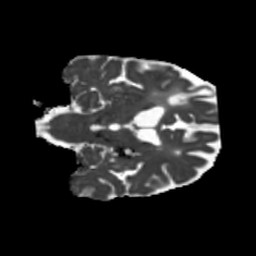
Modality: MD
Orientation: coronal
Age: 53
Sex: male
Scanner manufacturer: siemens
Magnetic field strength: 3 T
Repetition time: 5.25 s
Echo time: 0.08 s